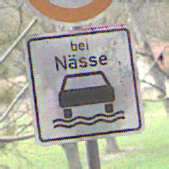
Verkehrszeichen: BeiNaesse
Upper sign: Geschwindigkeit100
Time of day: MorningAfternoon
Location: Outdoor (Nature)
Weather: PartlyCloudy
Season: NotSpecified
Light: Natural